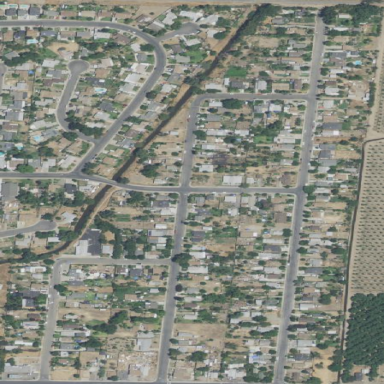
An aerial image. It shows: This residential area consists of single-family homes.